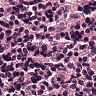
Metastatic tissue present: no